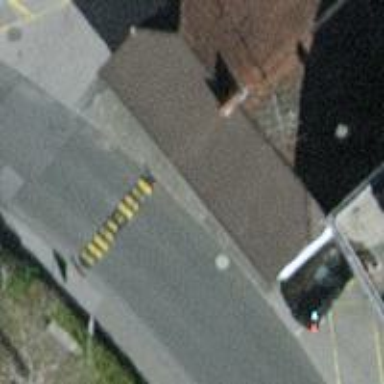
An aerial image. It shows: Traffic hump for calming the traffic.